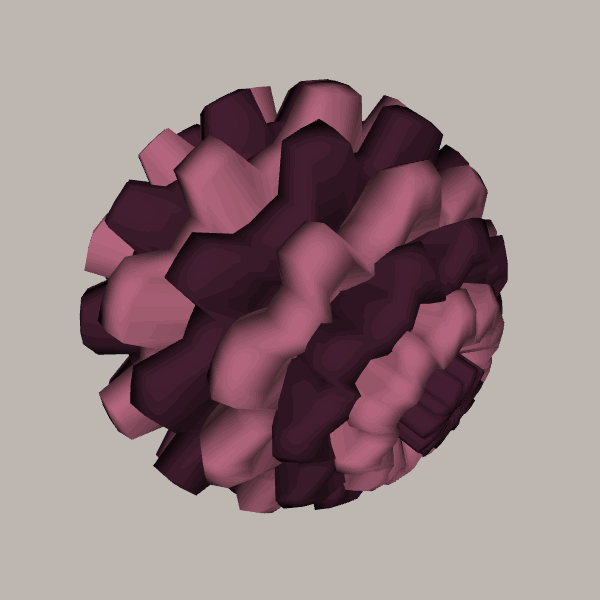
Background: light